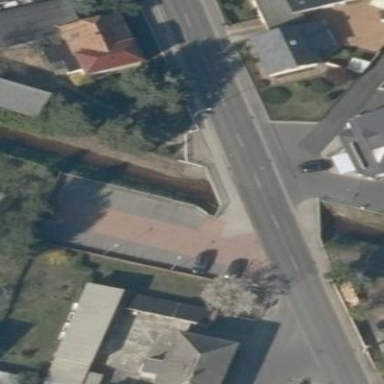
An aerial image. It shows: Street-side parking area with parallel orientation. The surface is made of sett.